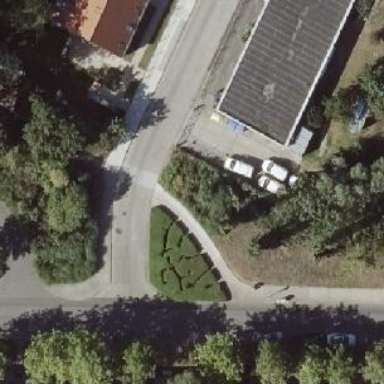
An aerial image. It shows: Concrete footway.